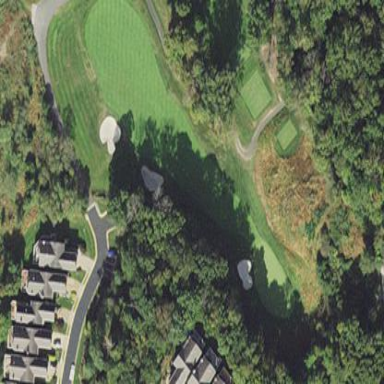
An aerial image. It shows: Golf fairway in the image.